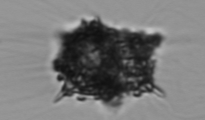
Label: Dictyocha